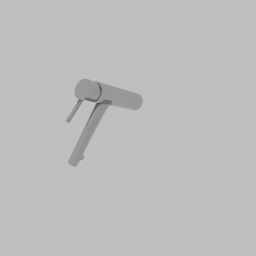
Label: appliances